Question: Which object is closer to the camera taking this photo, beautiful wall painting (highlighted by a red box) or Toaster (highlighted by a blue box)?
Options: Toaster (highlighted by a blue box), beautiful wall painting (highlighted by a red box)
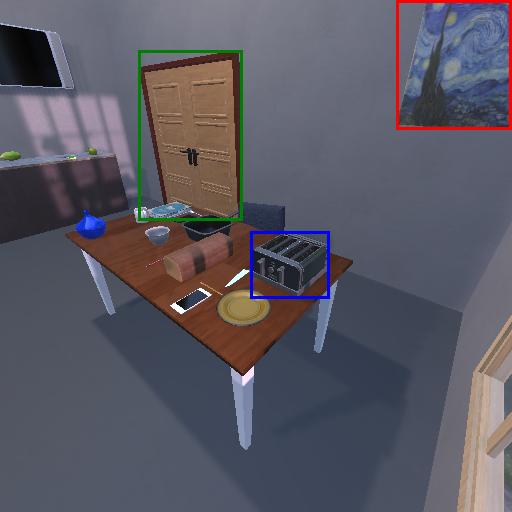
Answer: Toaster (highlighted by a blue box)